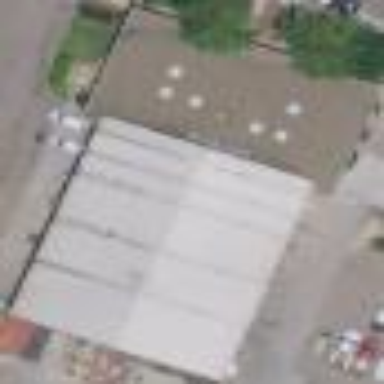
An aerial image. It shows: Industrial building.